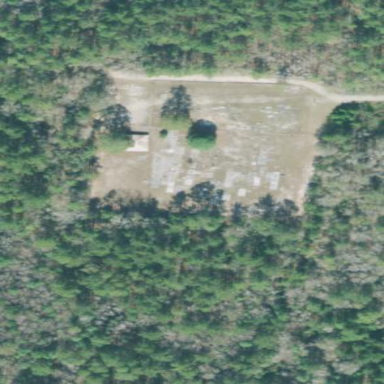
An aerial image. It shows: Cemetery.